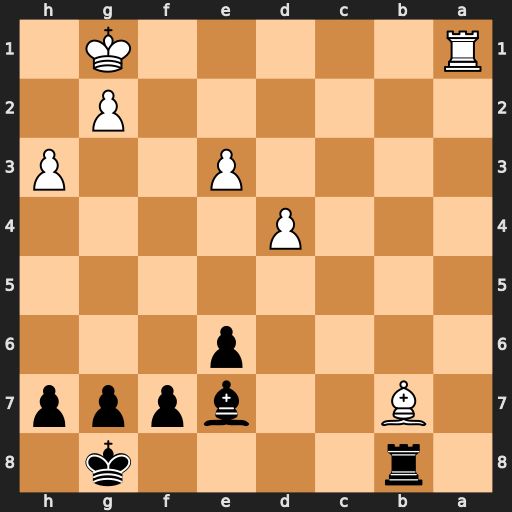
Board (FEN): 1r4k1/1B2bppp/4p3/8/3P4/4P2P/6P1/R5K1
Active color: b
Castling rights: -
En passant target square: -
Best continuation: Rxb7 Ra8+ Bf8